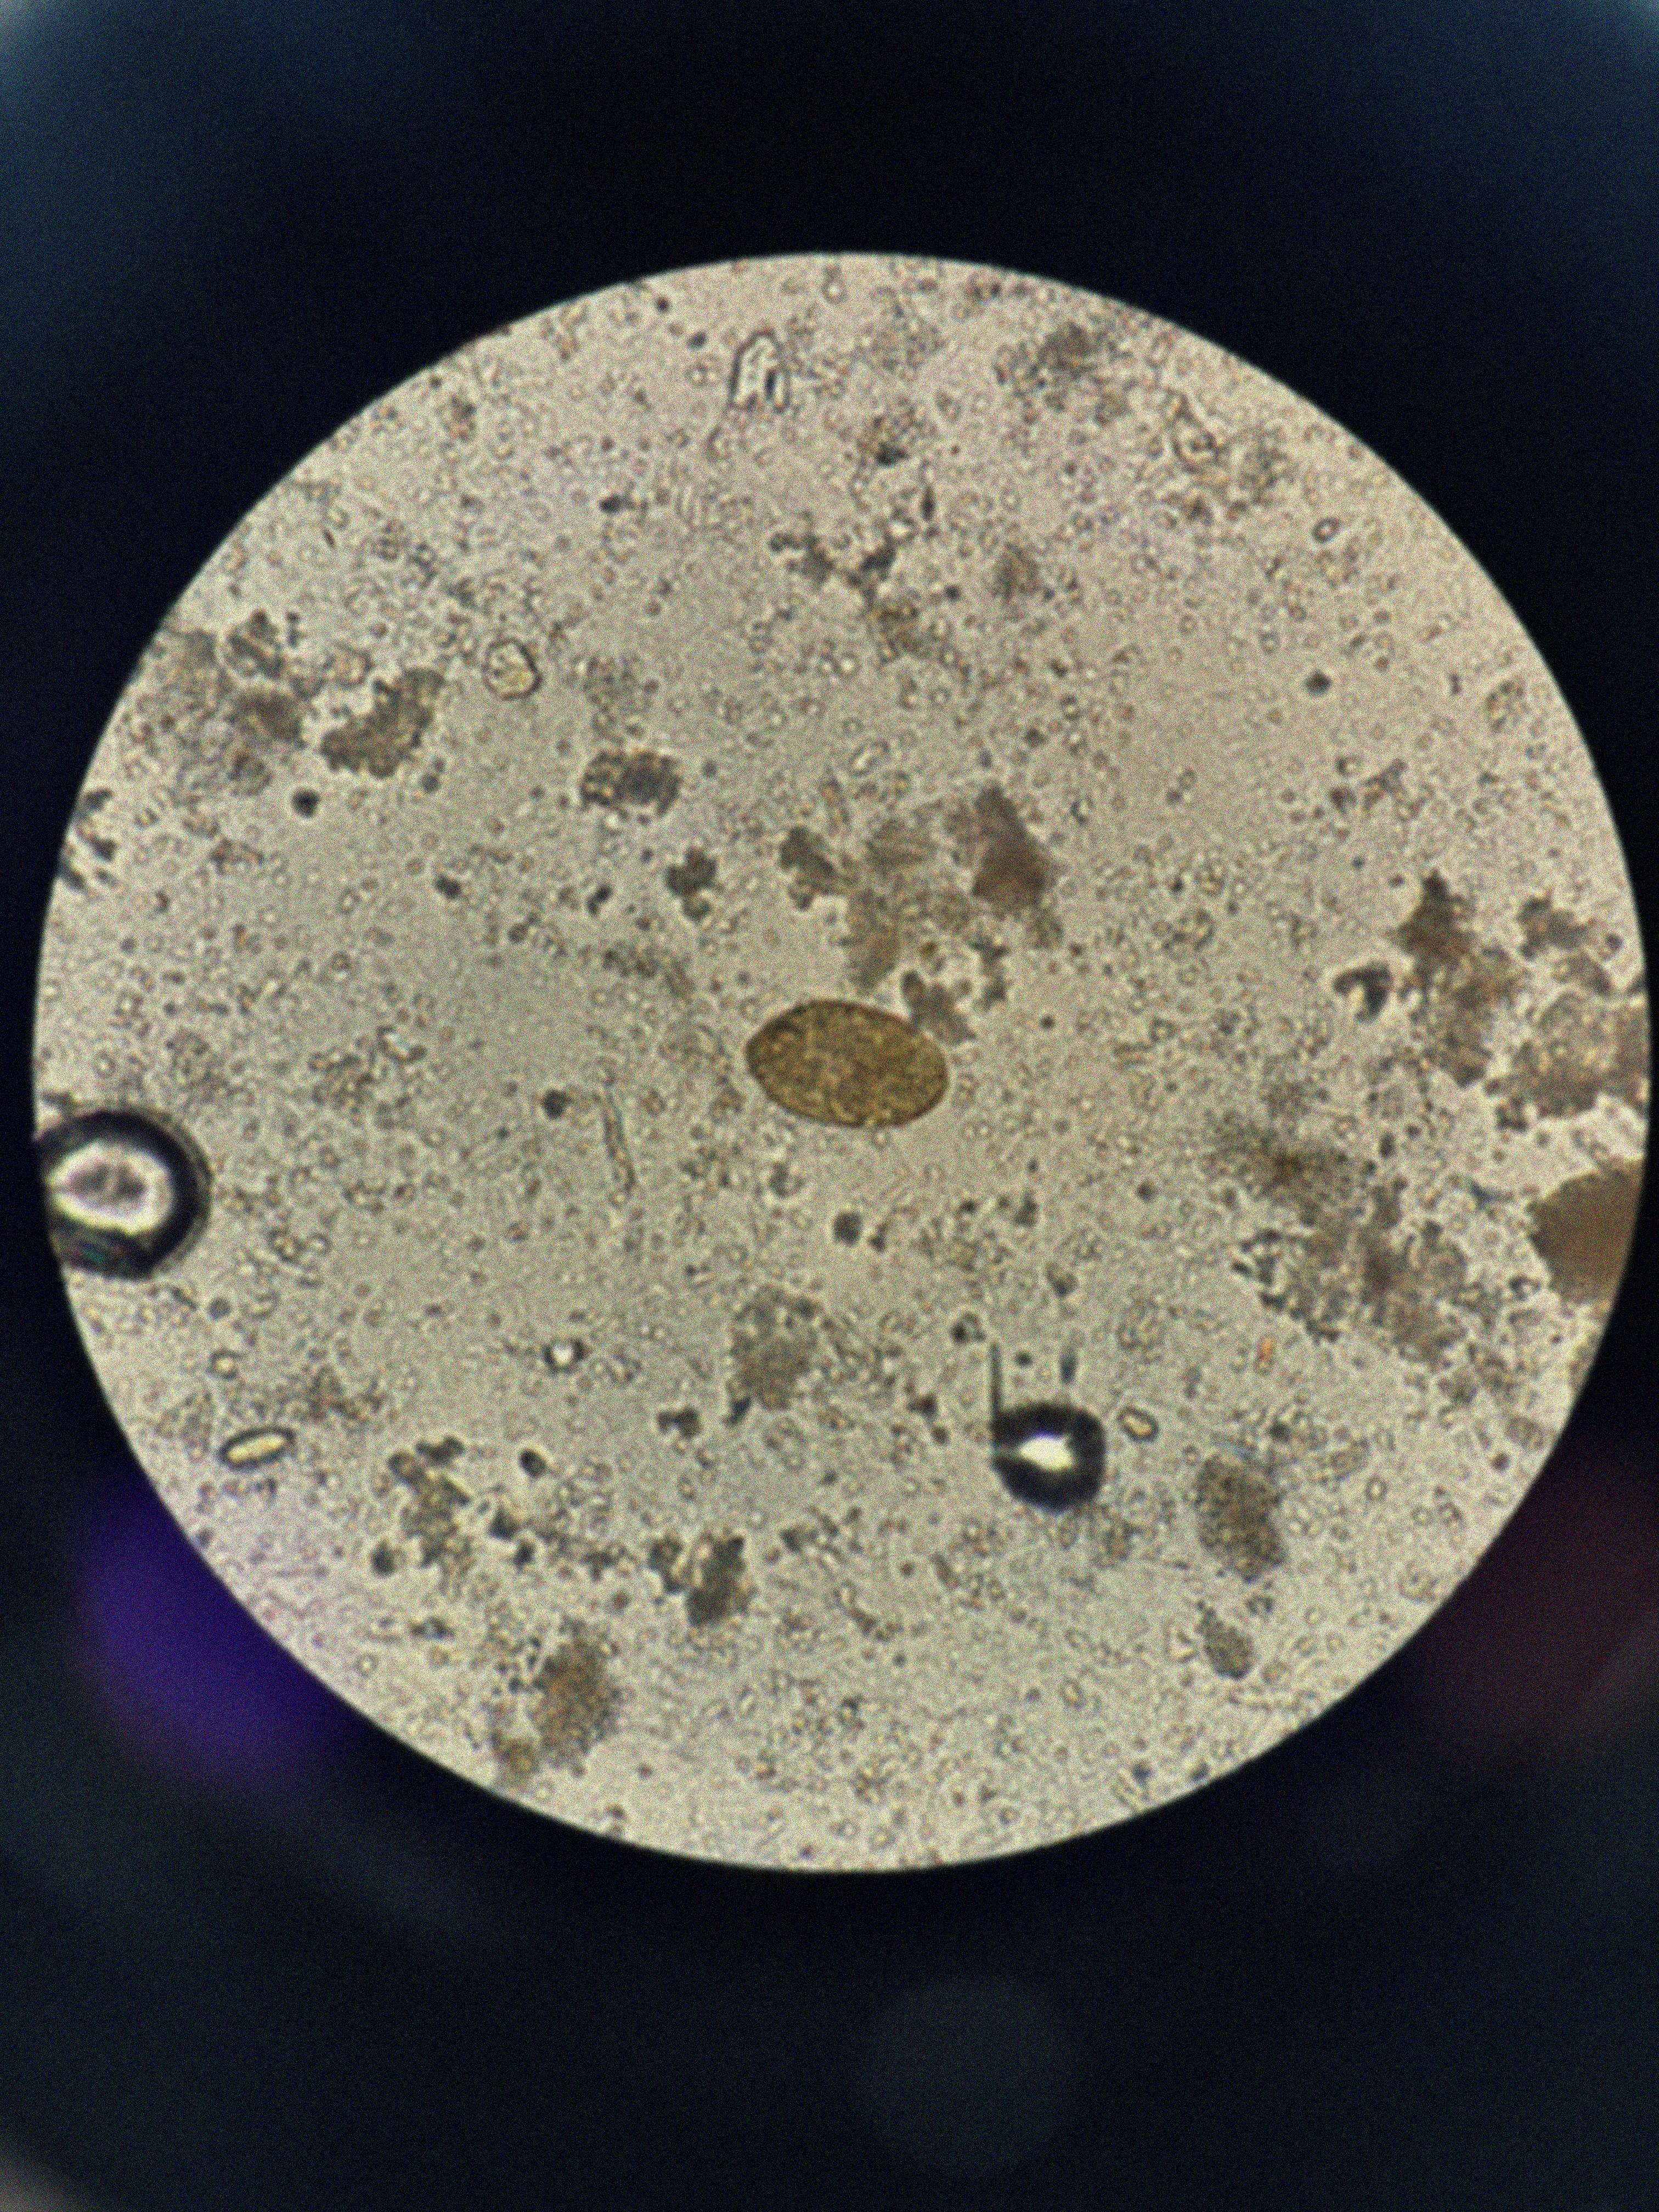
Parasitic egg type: Paragonimus spp